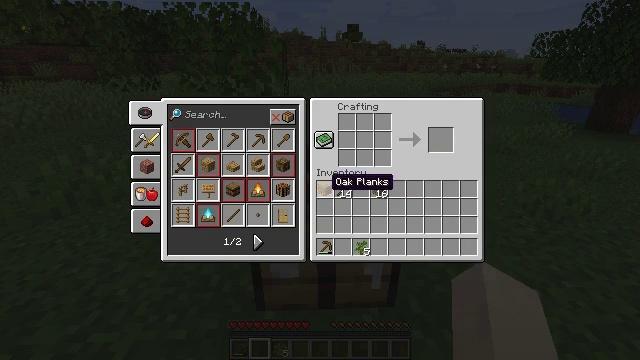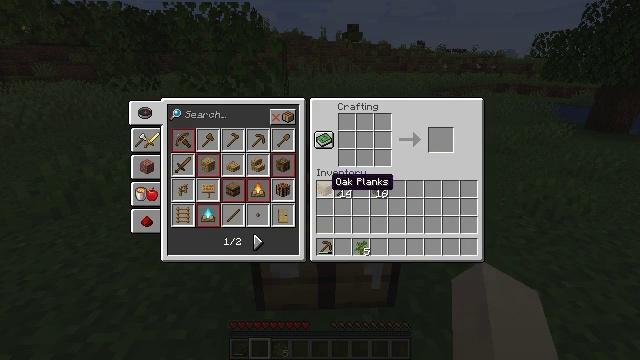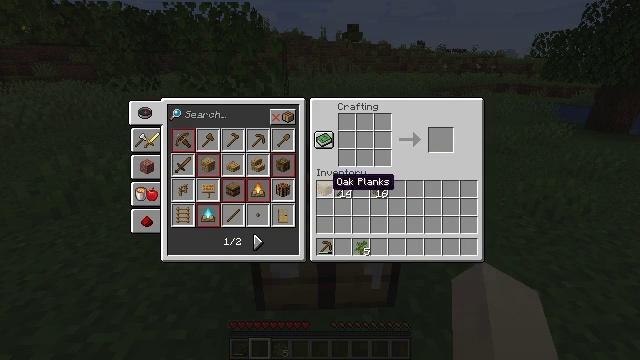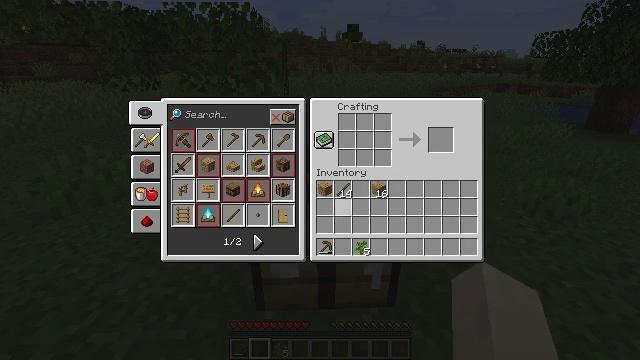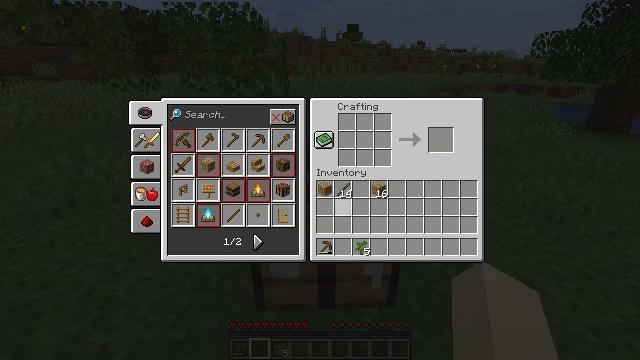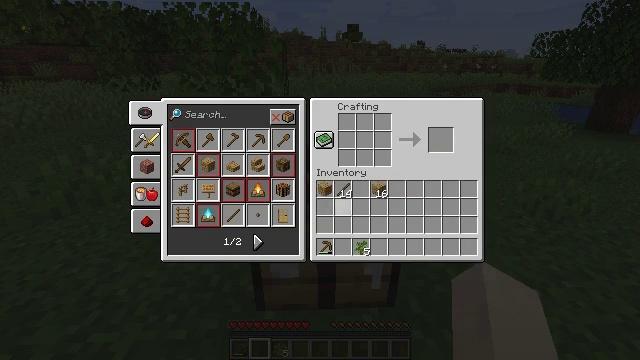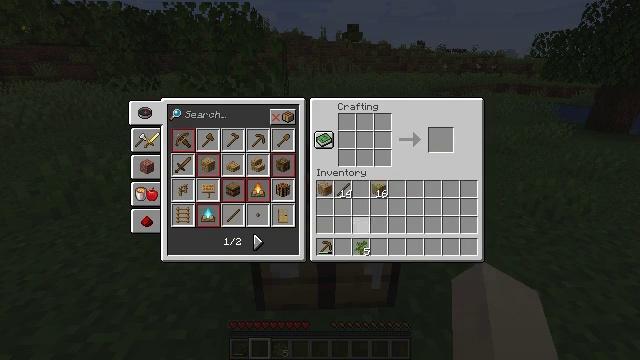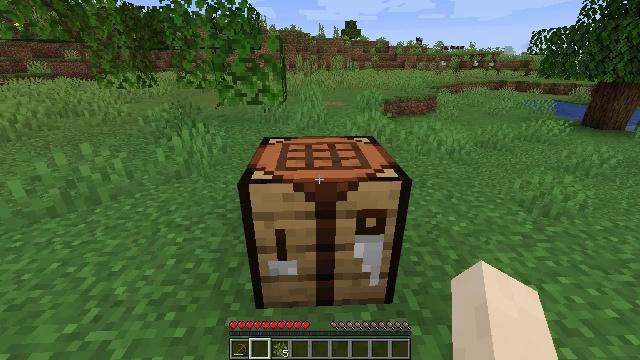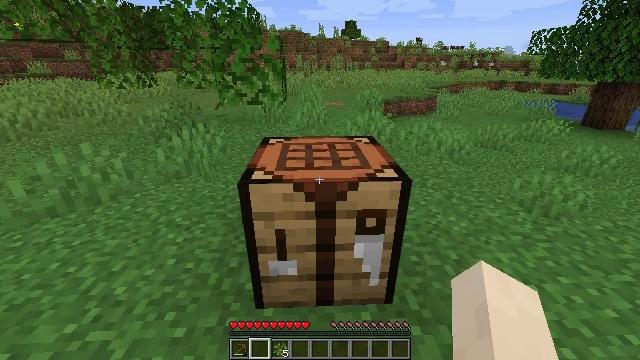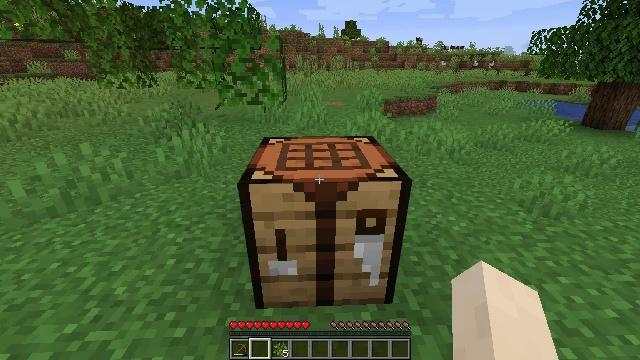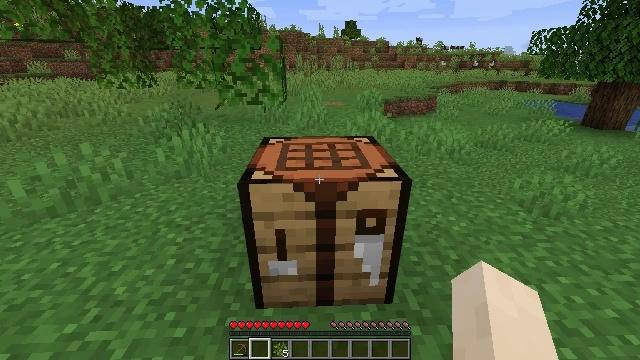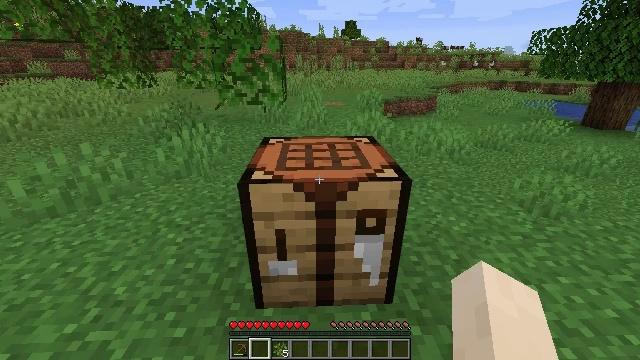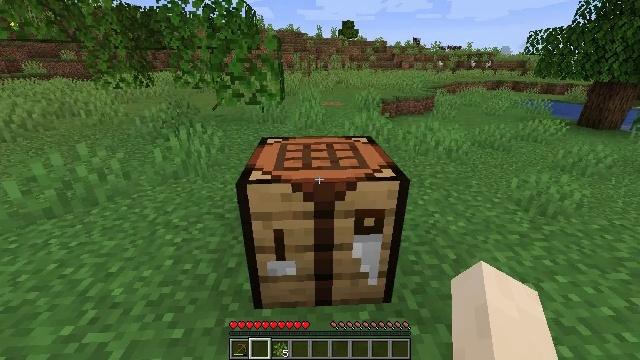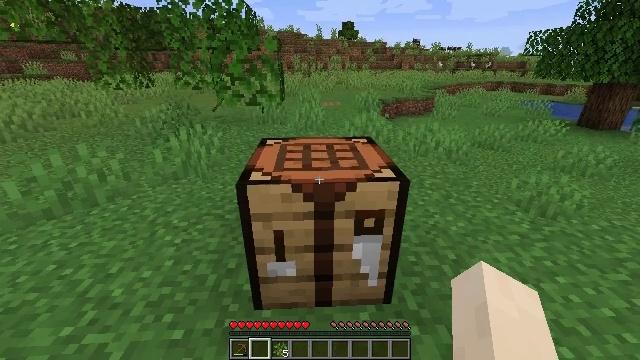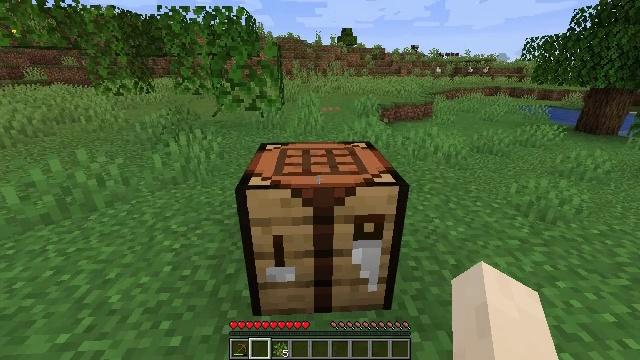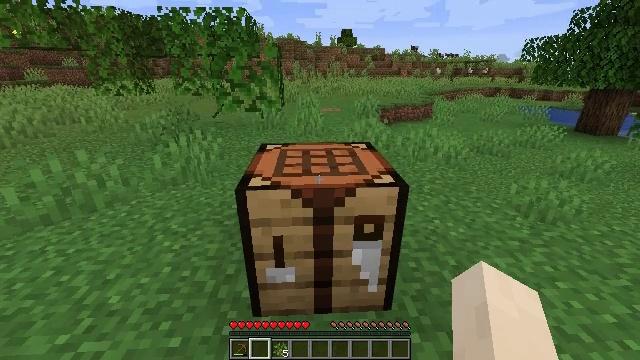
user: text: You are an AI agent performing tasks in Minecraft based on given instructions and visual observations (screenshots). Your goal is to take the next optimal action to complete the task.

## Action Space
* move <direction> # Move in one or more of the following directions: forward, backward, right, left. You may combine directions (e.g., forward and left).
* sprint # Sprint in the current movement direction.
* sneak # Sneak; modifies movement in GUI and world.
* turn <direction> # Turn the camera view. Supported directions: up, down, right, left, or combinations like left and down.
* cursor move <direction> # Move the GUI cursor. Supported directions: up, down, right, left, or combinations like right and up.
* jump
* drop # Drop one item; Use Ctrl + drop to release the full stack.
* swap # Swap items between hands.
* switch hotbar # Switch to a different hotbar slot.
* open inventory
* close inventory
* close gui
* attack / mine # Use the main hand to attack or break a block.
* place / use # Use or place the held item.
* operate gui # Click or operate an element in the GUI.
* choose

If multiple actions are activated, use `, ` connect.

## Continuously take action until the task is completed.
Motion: motion action
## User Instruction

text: Craft a wooden hoe using two sticks and two planks.
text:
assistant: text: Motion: no_op
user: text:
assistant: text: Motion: no_op
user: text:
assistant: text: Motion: cursor move right and down
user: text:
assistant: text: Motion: cursor move right and down
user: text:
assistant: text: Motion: no_op
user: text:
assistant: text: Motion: cursor move right and down
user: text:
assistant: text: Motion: no_op
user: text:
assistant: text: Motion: close gui
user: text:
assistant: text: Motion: no_op
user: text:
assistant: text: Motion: no_op
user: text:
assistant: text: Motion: no_op
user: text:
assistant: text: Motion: no_op
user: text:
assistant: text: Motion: no_op
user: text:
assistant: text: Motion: turn up
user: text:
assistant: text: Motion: no_op
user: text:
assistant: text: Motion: no_op
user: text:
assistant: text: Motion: no_op
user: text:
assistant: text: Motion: no_op
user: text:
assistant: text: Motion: no_op
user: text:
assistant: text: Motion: no_op
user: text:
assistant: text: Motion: no_op
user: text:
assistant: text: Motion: no_op
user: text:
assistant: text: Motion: no_op
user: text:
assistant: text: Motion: no_op
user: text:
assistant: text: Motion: use / place
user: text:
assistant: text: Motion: use / place
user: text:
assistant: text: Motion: use / place
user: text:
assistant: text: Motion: no_op
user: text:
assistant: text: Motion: no_op
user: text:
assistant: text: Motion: open gui